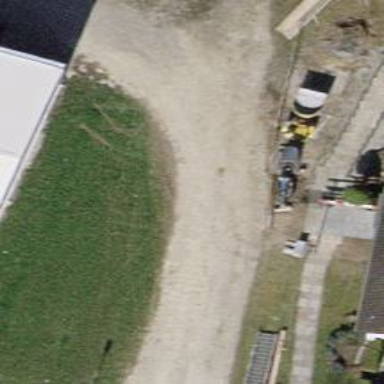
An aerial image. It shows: Driveway with compacted surface.